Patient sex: M
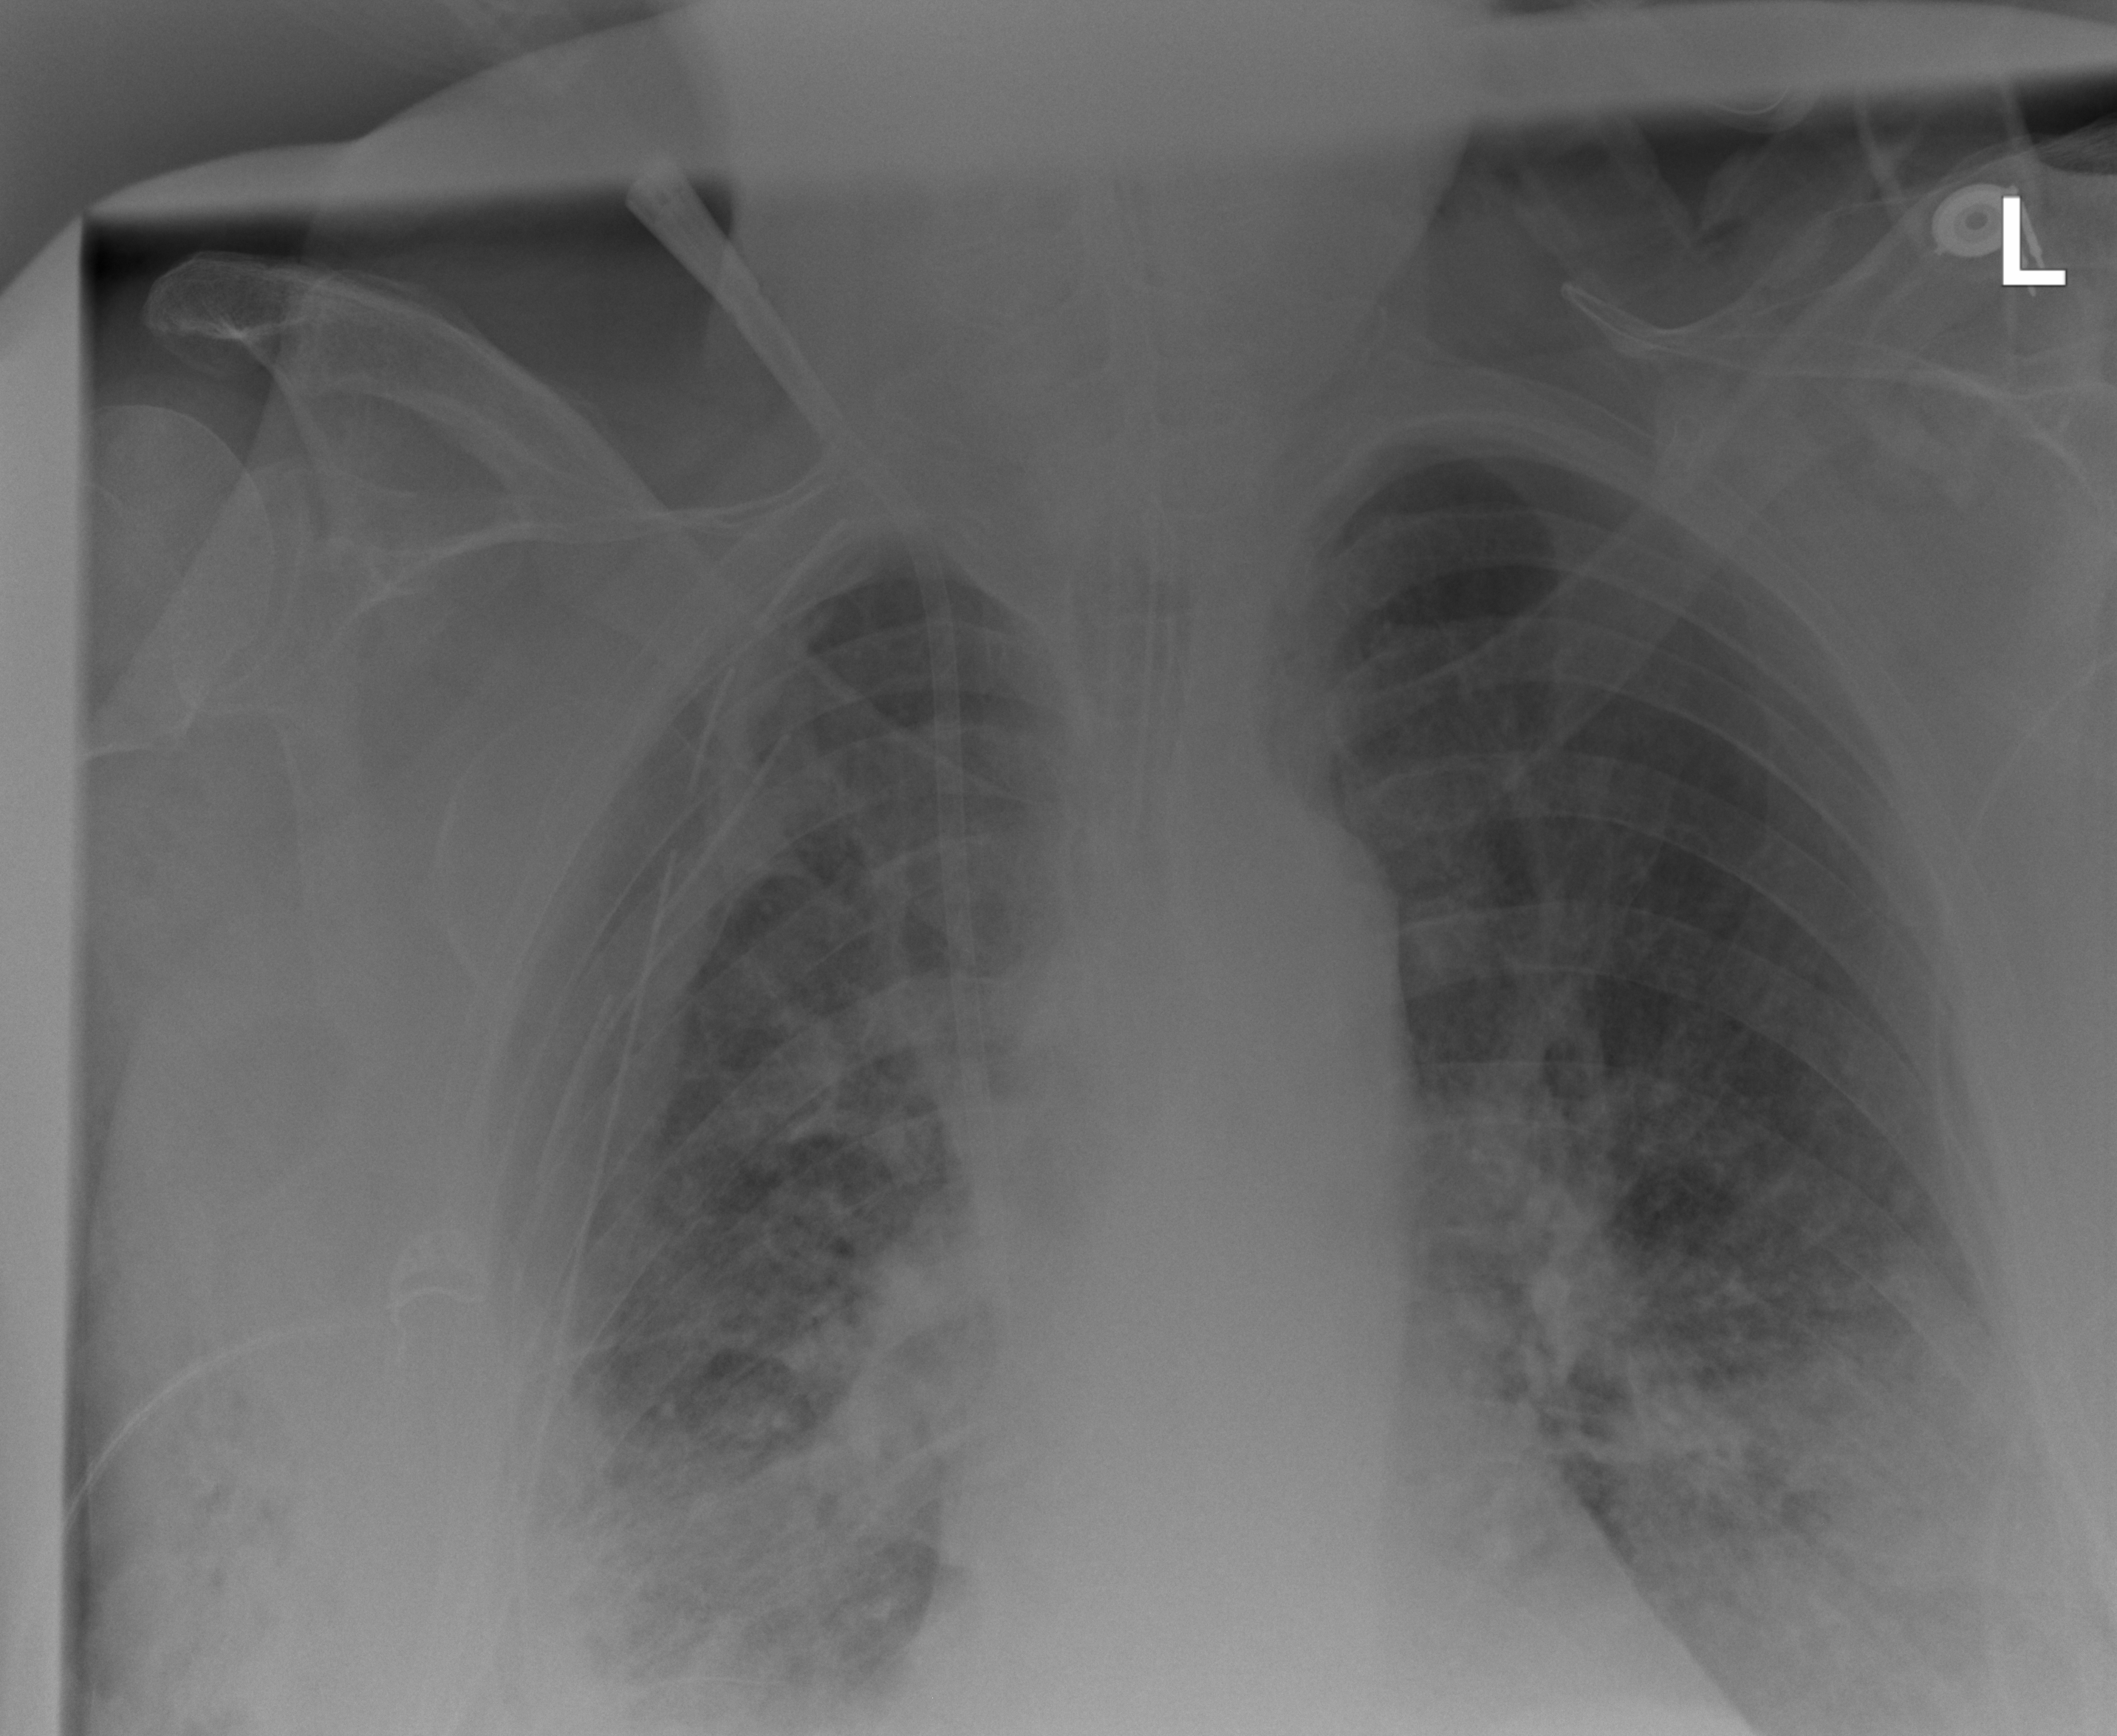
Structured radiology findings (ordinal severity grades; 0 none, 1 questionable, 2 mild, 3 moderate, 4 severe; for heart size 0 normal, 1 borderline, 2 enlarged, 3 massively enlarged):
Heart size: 2
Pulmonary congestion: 2
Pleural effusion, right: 2
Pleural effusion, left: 1
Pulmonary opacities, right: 3
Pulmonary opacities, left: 3
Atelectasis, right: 3
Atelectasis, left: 2